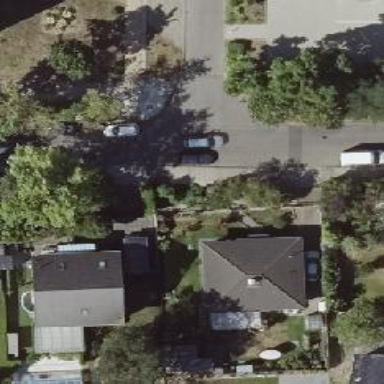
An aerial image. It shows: Concrete driveway.